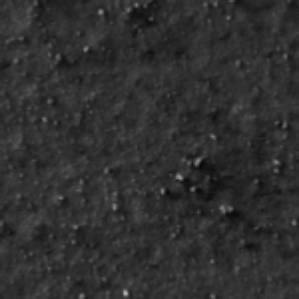
Label: frost